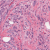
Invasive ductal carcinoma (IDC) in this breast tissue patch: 1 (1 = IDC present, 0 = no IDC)